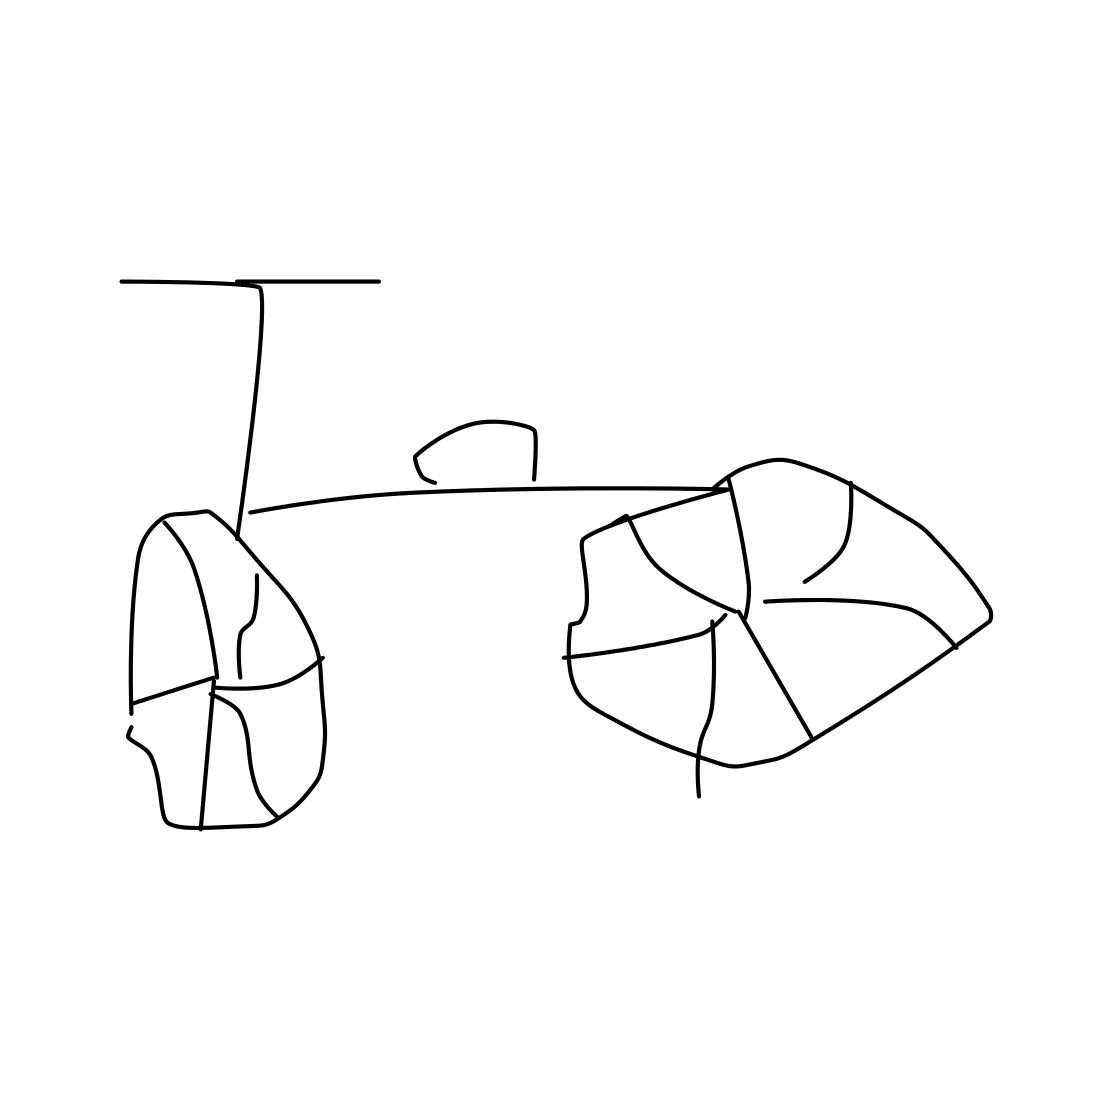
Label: bicycle